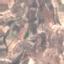
Label: PermanentCrop